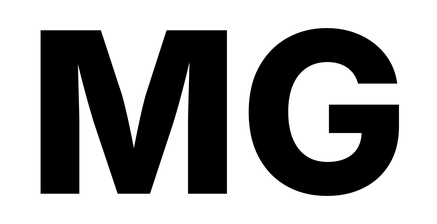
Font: Inter_ExtraBold